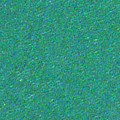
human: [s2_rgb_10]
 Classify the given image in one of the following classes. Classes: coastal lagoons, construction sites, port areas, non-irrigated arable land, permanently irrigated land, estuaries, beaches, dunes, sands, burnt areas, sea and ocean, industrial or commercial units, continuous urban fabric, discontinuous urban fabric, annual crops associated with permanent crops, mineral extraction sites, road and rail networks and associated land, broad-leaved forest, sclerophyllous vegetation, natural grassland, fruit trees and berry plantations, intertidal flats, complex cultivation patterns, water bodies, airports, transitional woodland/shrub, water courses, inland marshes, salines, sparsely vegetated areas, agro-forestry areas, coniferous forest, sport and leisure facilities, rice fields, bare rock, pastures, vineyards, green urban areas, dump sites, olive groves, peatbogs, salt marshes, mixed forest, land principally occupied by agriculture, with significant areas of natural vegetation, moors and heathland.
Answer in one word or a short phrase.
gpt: sea and ocean